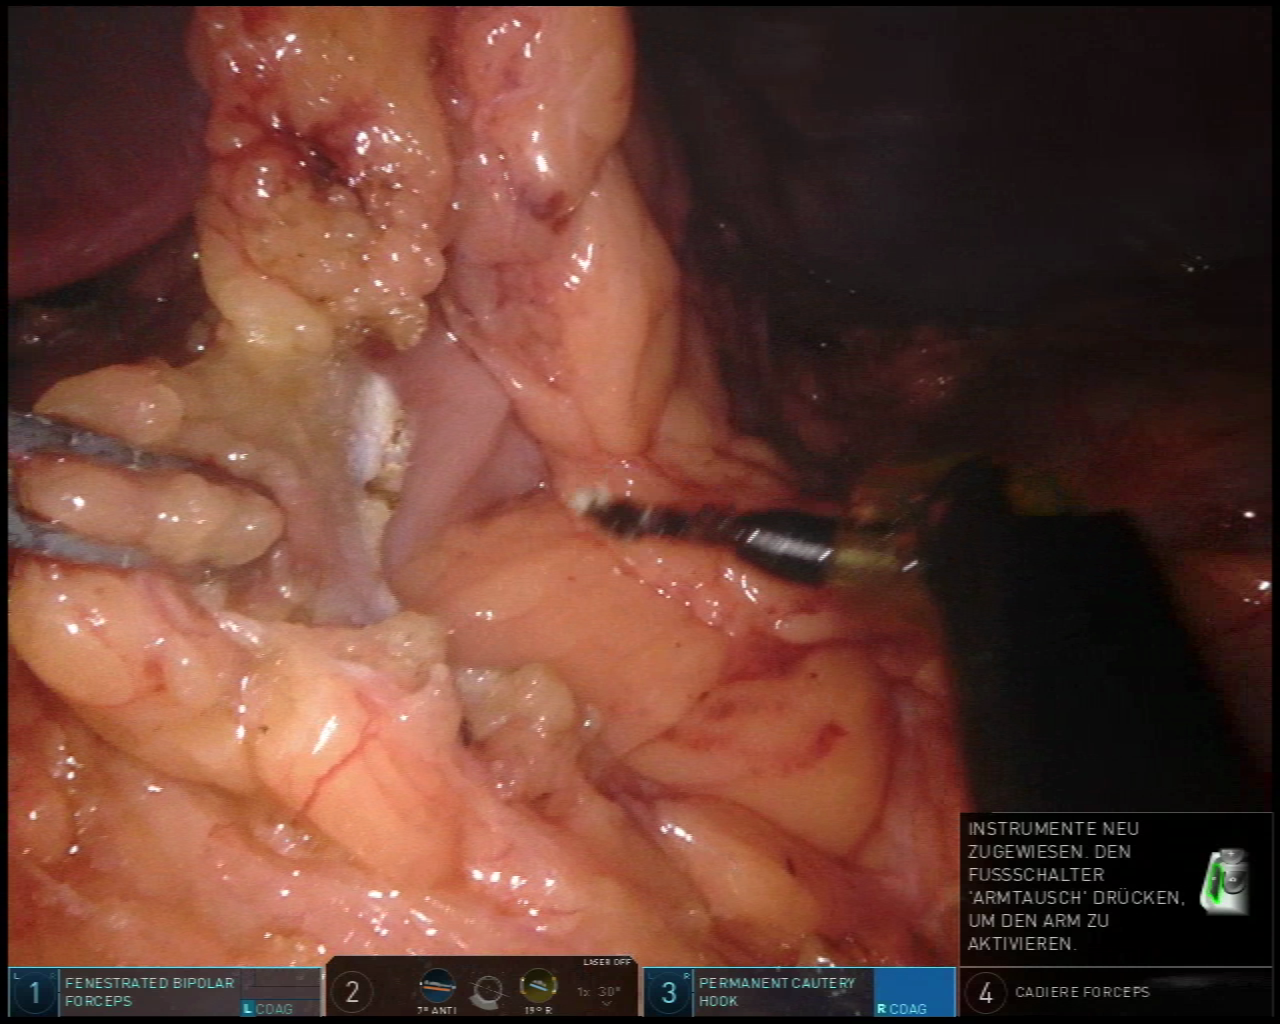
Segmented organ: stomach
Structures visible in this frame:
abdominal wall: yes
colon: no
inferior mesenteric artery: no
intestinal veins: no
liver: yes
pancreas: no
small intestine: no
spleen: no
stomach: yes
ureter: no
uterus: no
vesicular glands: no